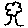
Label: tree